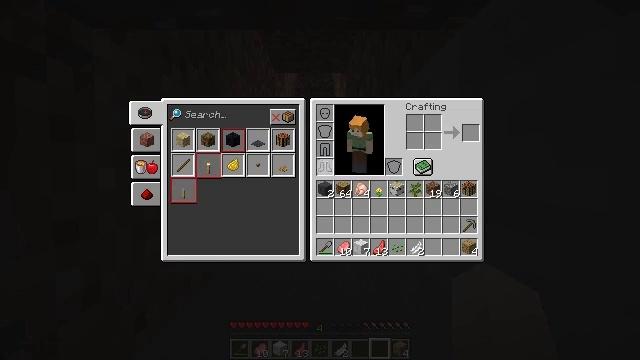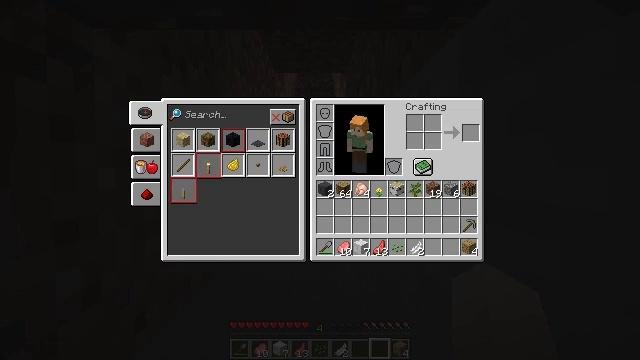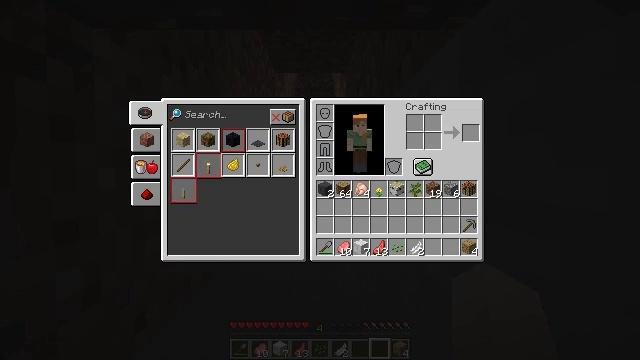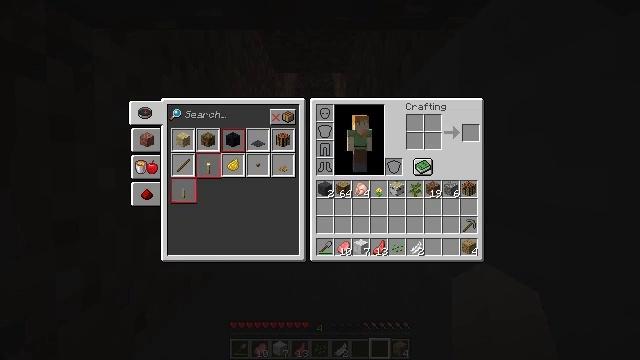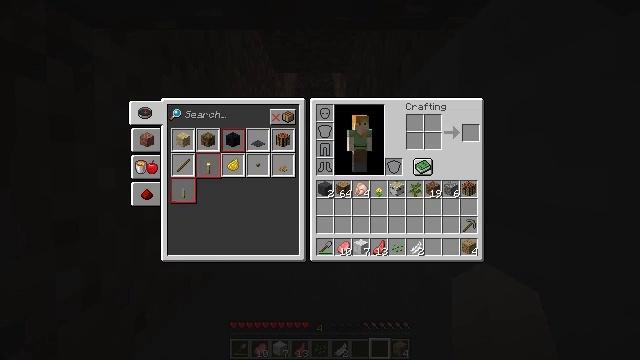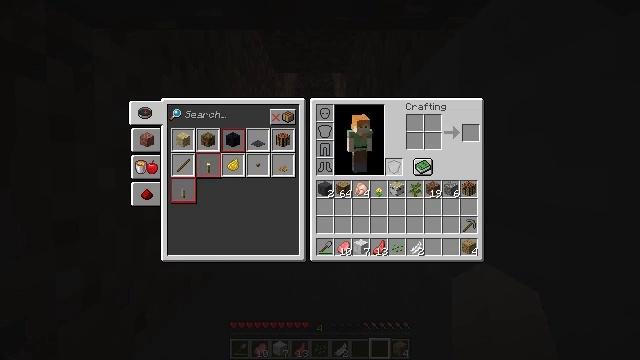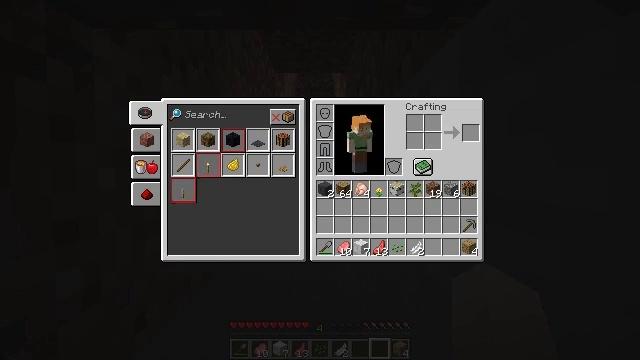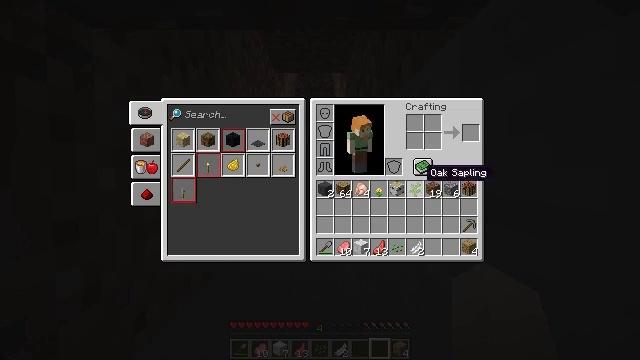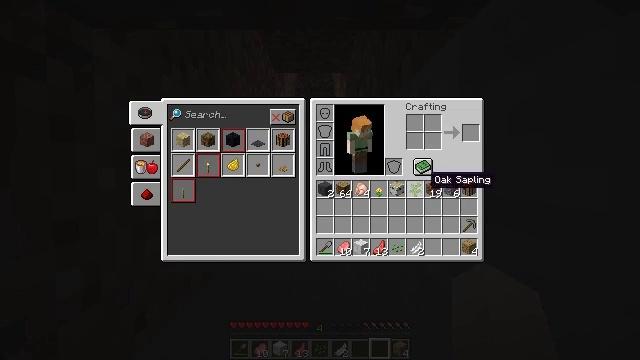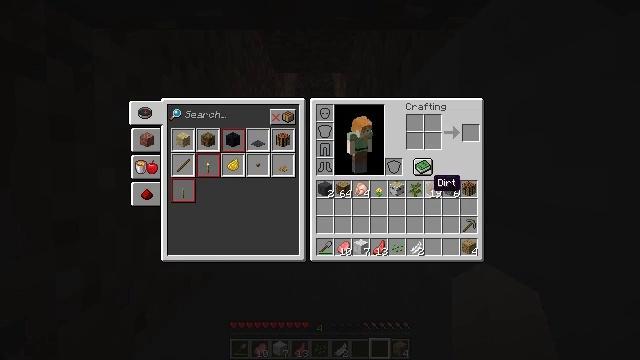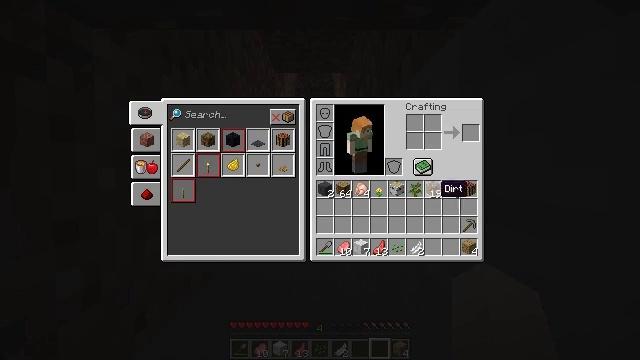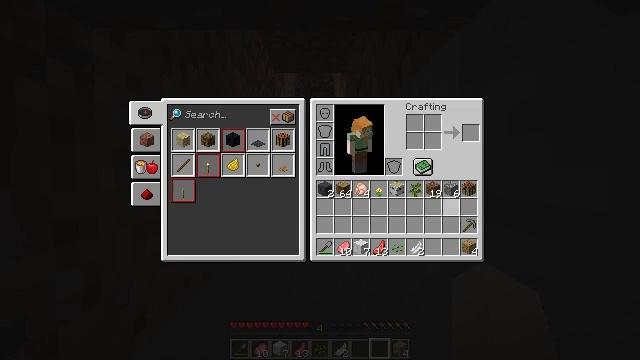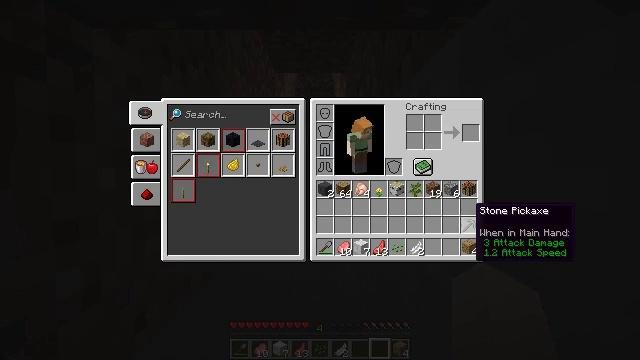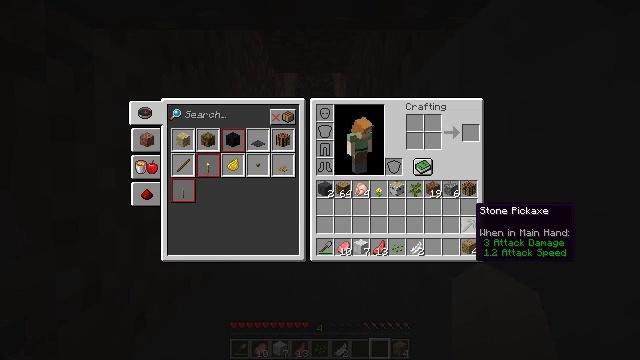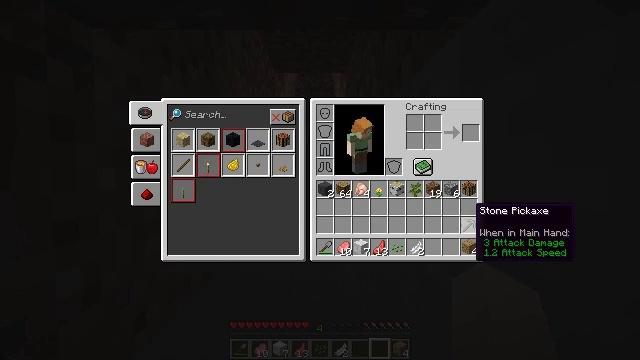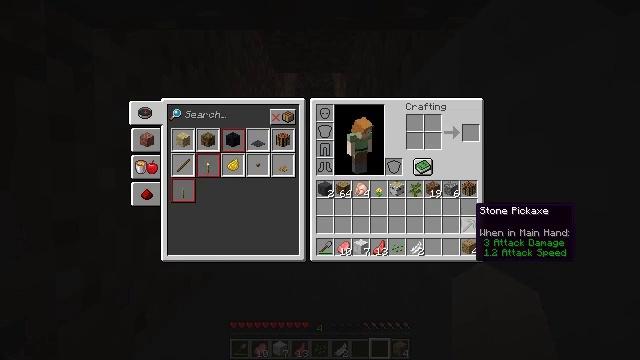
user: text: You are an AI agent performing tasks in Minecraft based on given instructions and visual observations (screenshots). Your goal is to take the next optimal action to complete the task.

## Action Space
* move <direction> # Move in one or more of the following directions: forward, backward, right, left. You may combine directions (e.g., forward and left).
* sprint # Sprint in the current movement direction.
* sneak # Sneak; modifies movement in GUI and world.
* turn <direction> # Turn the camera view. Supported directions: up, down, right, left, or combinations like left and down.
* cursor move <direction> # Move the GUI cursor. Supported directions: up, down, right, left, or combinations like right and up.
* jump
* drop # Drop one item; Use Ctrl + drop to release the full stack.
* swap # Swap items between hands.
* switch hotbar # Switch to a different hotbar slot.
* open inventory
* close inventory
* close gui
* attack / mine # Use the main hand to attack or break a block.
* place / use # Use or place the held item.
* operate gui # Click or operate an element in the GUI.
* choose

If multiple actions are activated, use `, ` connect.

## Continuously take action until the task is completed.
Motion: motion action
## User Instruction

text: Dig through stone to find iron ore.
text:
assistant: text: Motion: cursor move right and up
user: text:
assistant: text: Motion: cursor move right and up
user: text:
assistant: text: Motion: no_op
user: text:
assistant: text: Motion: cursor move right and down
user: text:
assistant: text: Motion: cursor move right and down
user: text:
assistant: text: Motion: cursor move right and down
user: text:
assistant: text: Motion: cursor move right and down
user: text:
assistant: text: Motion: cursor move down
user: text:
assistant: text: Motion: no_op
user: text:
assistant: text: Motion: no_op
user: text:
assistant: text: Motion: cursor move right and down
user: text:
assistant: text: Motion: cursor move right
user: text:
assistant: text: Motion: no_op
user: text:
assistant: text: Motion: no_op
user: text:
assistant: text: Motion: no_op
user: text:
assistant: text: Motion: no_op
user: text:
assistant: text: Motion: no_op
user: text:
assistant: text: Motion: sneak
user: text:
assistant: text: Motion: sneak, operate gui
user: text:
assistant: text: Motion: sneak, operate gui
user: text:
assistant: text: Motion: sneak, operate gui
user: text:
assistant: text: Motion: sneak
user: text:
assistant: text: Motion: cursor move left
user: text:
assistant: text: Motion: cursor move left
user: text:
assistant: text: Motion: cursor move left
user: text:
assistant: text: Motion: no_op
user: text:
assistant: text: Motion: no_op
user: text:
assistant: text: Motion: no_op
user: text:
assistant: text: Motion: no_op
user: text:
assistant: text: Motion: no_op